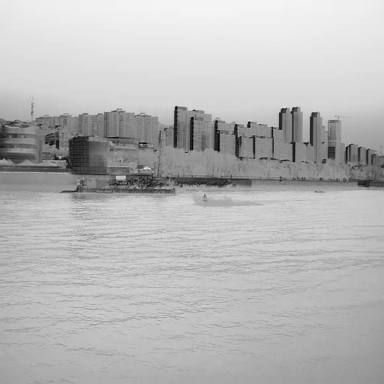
There is a canoe in the infrared image.